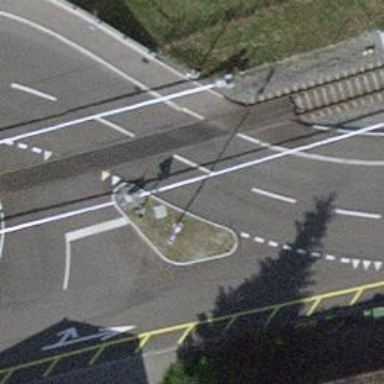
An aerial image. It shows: Railway level crossing.